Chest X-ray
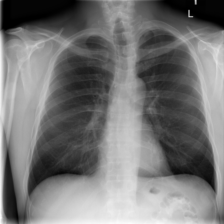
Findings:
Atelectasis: negative
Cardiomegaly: negative
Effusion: negative
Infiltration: negative
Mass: negative
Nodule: negative
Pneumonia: negative
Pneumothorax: negative
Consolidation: negative
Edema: negative
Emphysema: negative
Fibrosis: negative
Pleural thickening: negative
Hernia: negative